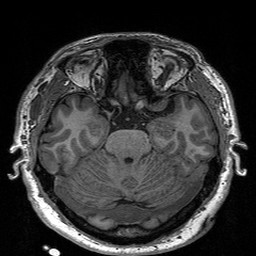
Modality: T1w
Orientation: coronal
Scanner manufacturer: siemens
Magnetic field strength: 3 T